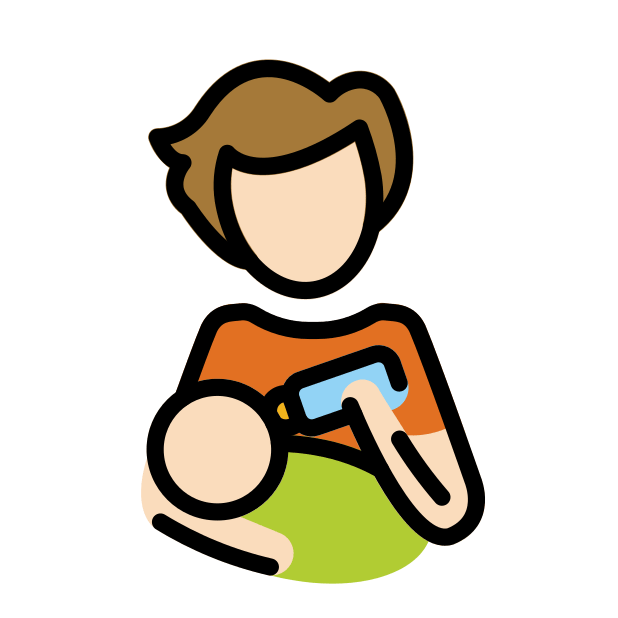
person feeding baby: light skin tone